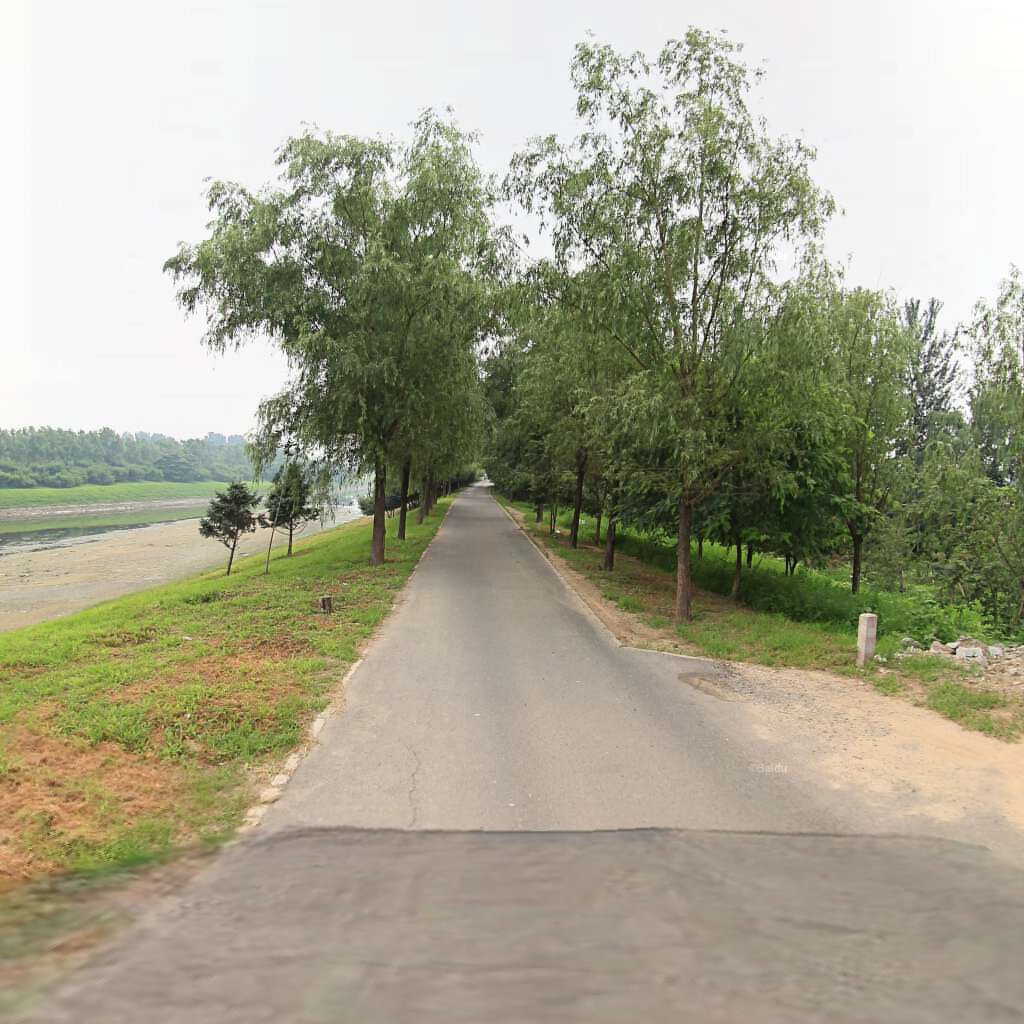
Region: Chaoyang
Road damage annotations: longitudinal crack